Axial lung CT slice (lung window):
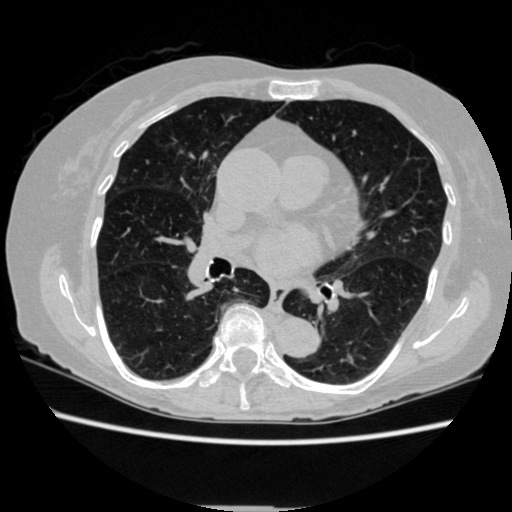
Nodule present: no